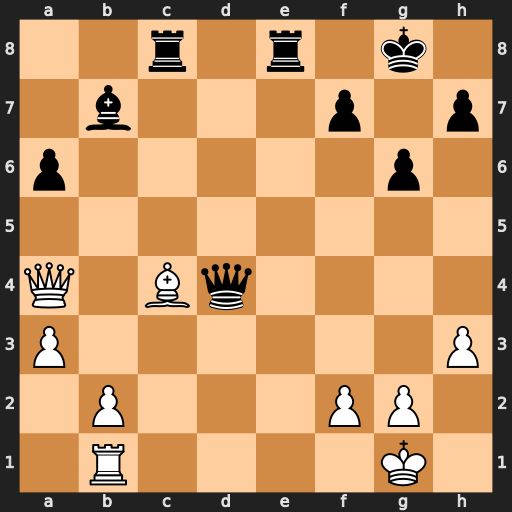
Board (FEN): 2r1r1k1/1b3p1p/p5p1/8/Q1Bq4/P6P/1P3PP1/1R4K1
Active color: w
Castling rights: -
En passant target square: -
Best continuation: Bxf7+ Kxf7 Qxd4